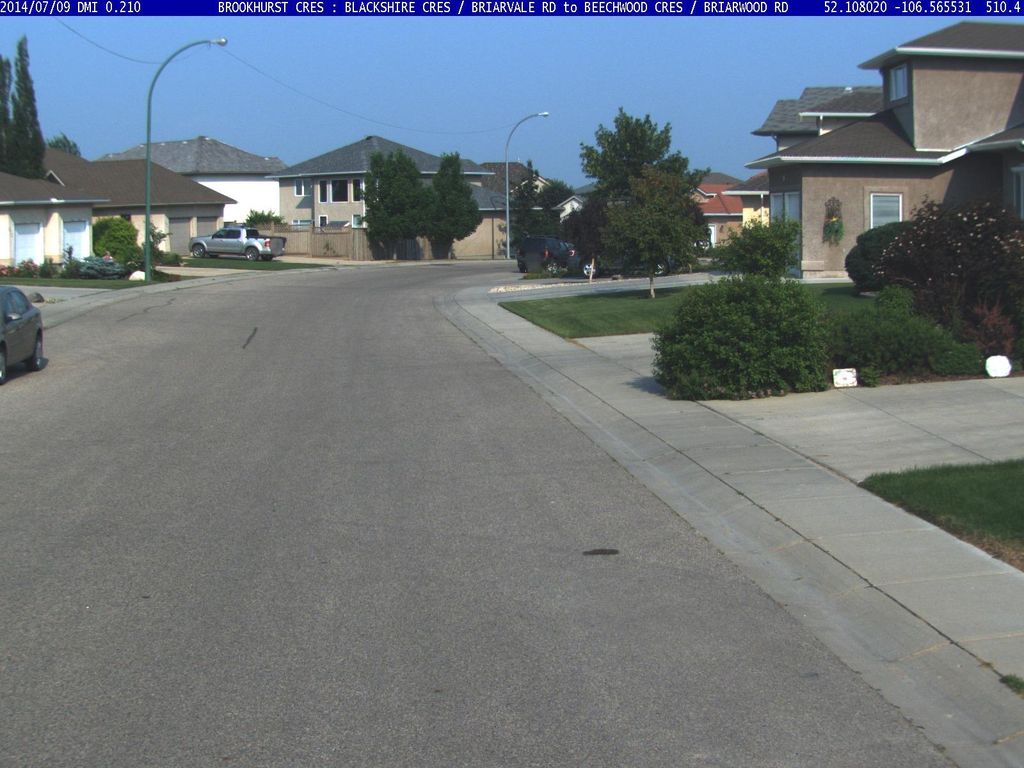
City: saskatoon